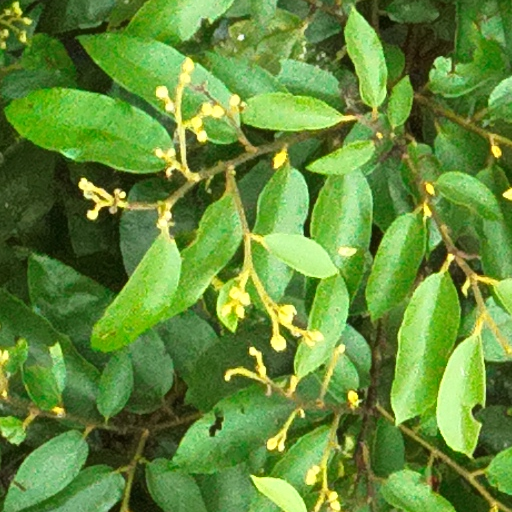
Species: Luehea seemannii
GBIF accepted scientific name: Luehea seemannii
Crown area (m\u00b2): 112.559